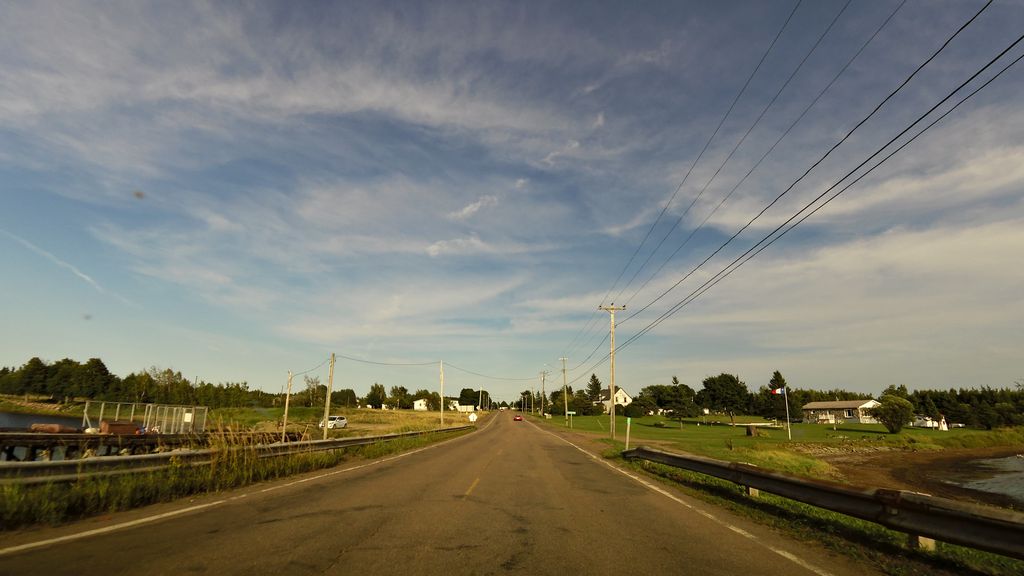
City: charlottetown